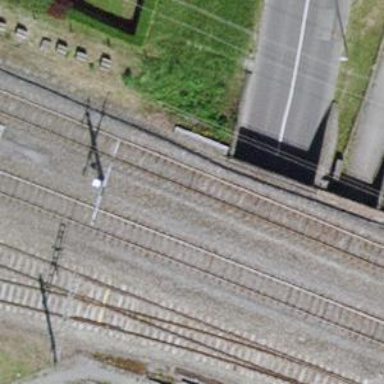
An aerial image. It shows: Single-track railway bridge with contact lines for electrification.